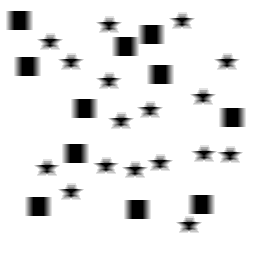
Squares: 11
Triangles: 0
Stars: 17
Total shapes: 28